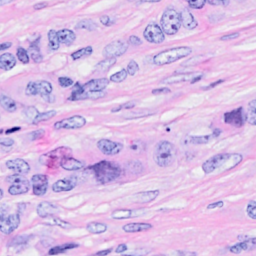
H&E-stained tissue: Breast